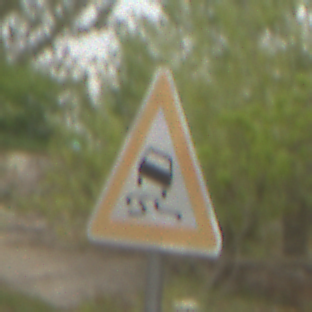
Verkehrszeichen: SchleuderOderRutschgefahr
Umgebung: Outdoor, Nature
Tageszeit: MorningAfternoon
Wetter: Overcast
Licht: Natural
Jahreszeit: NotSpecified
Kontrast: LowContrast